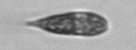
Label: Euglena